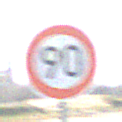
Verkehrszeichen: Geschwindigkeit90
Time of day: Midday
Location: Outdoor (Suburban)
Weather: PartlyCloudy
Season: NotSpecified
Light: Natural